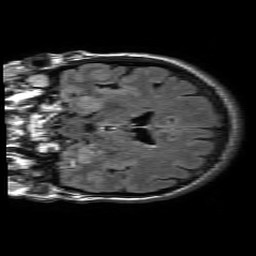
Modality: FLAIR
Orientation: coronal
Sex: female
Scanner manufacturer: philips
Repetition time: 11 s
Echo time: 0.125 s